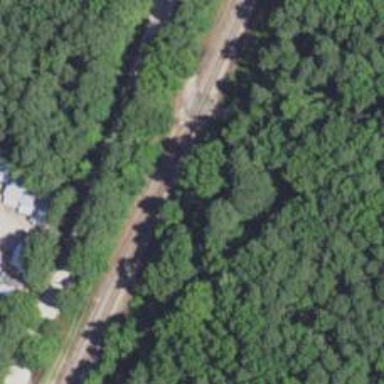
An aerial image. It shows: Railway track.